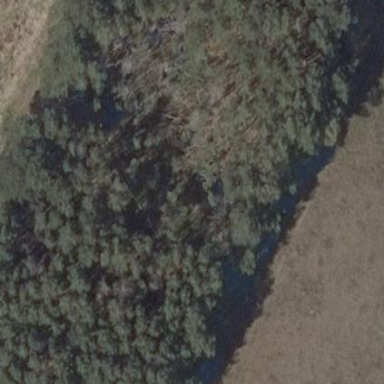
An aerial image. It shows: Forest area.